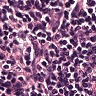
Metastatic tissue present: no